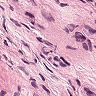
Metastatic tissue present: no